Field crop: tomato
Growth stage: 2
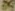
Species: solanum